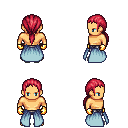
a pixel art fantasy rpg character, male body template, human, tanned skin, overskirt, metal pants, ruby red ponytail hairstyle, gold gloves, white slippers, four views (front, back, left, right), 2x2 character sprite sheet, small pixel art, hard edges, no anti-aliasing